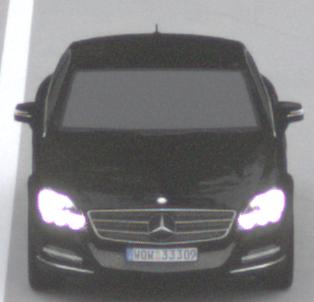
Make: Mercedes-Benz
Model: CLS Coupé 350
Detailed model: CLS-Class (218) Coupé
Model produced from: 2011/01
Model produced until: 2014/07
Doors: 4
Color: black
Road condition: dry road
Daytime: midday
Contrast: low contrast